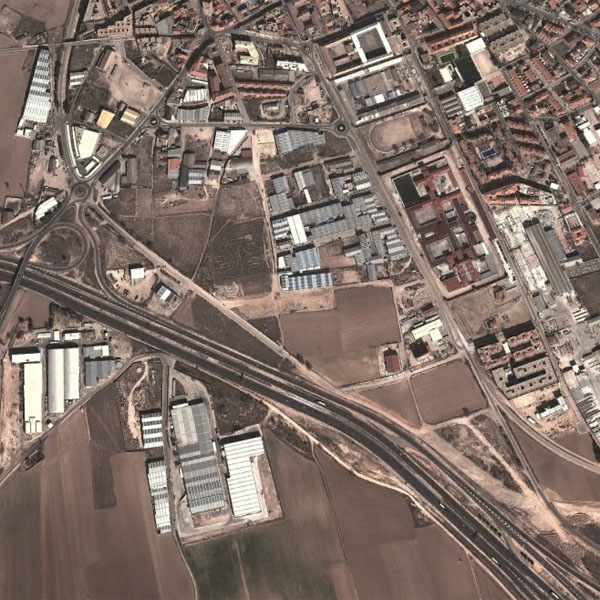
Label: Industrial